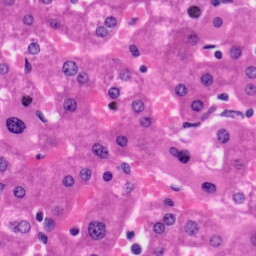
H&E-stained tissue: Liver